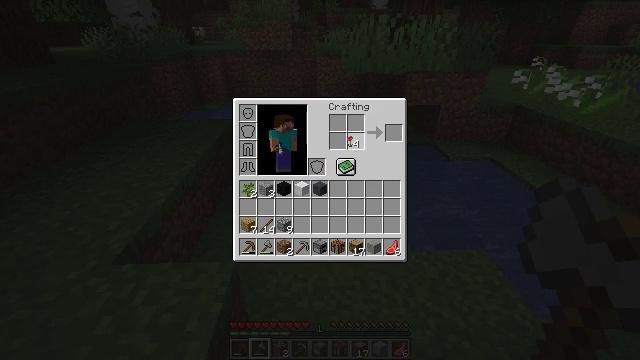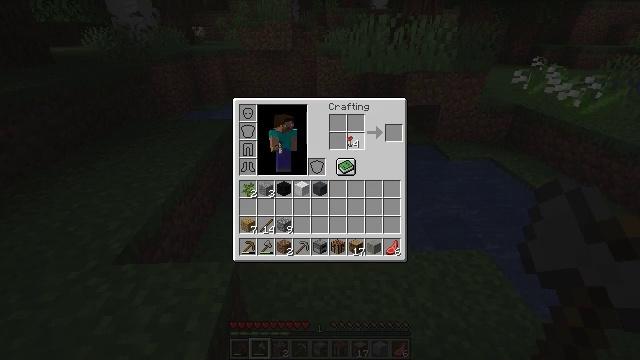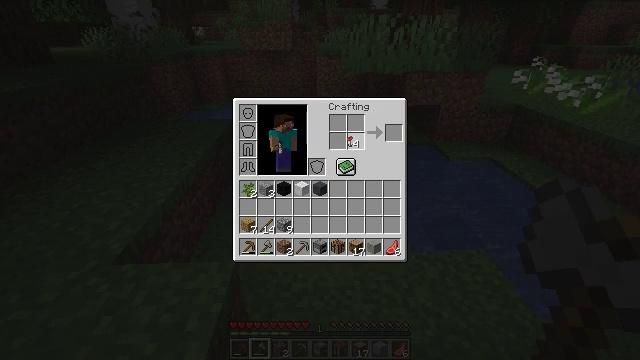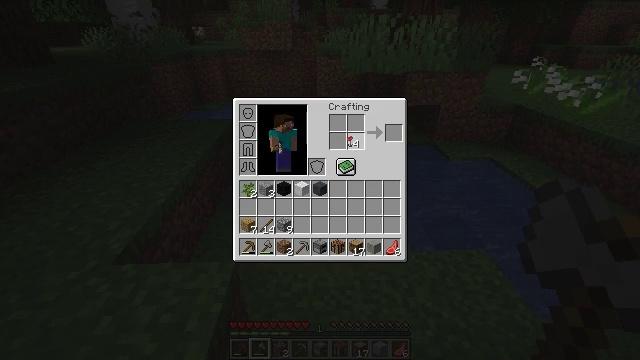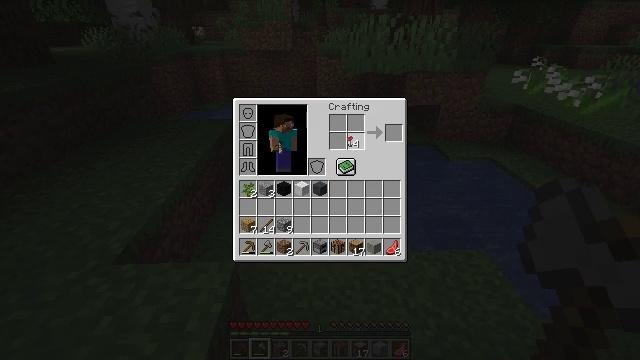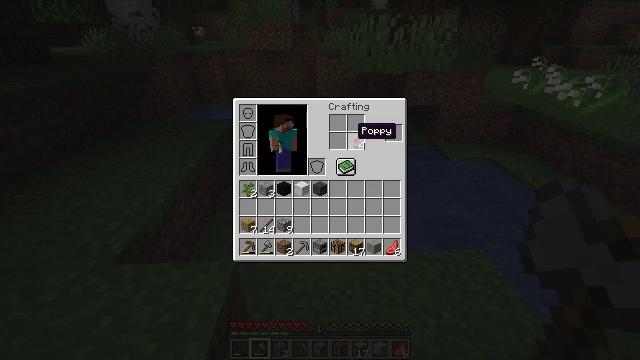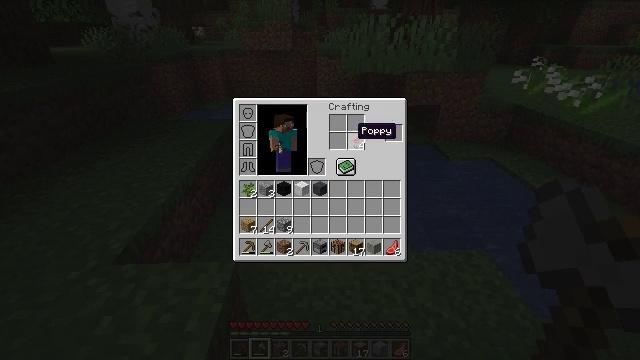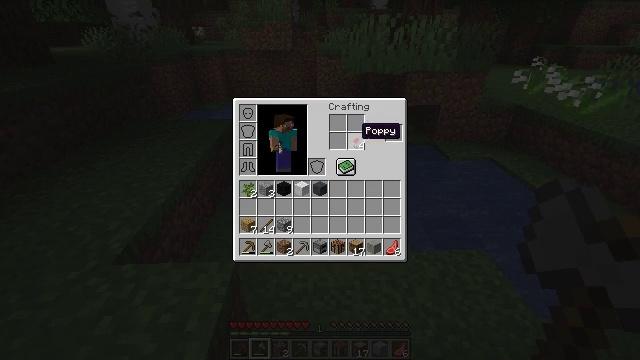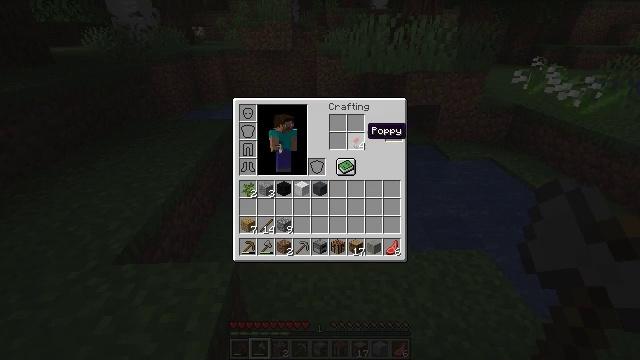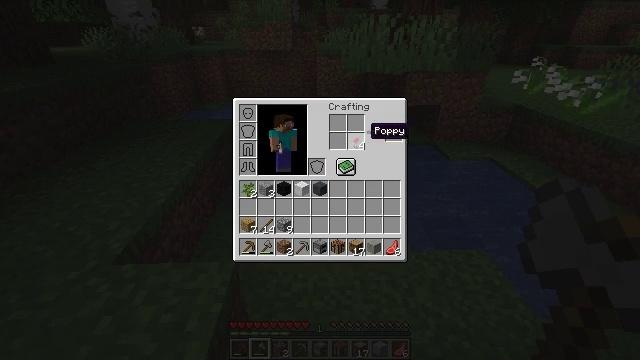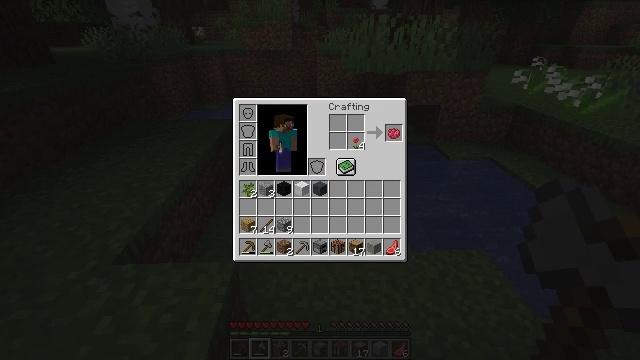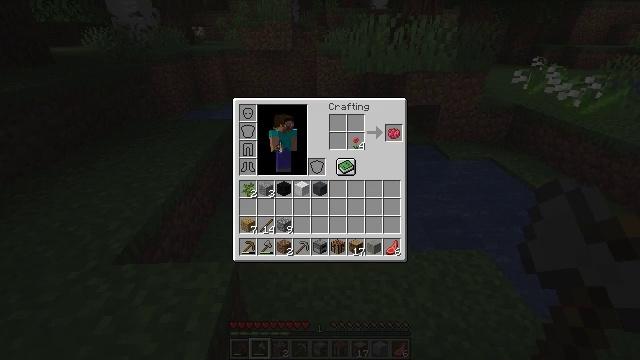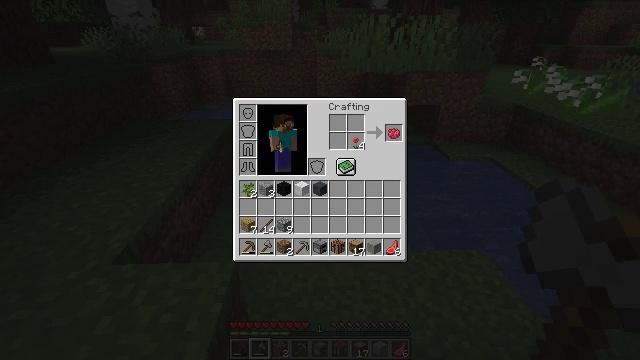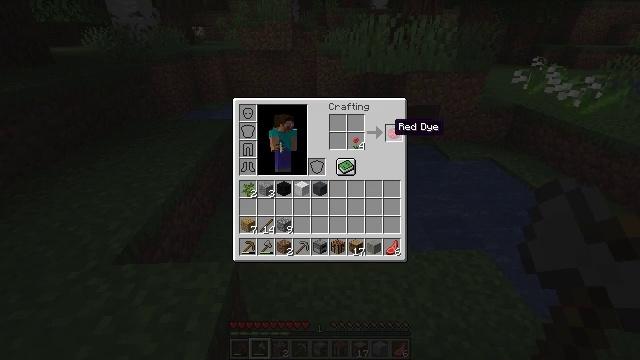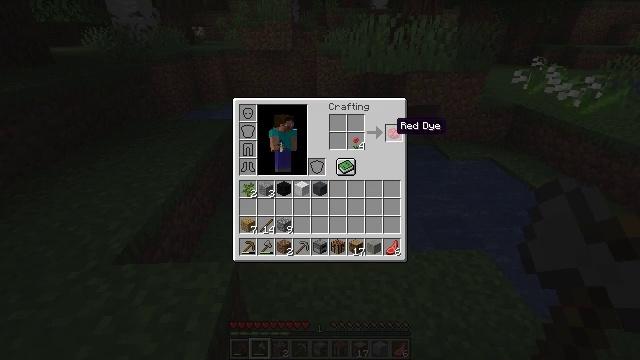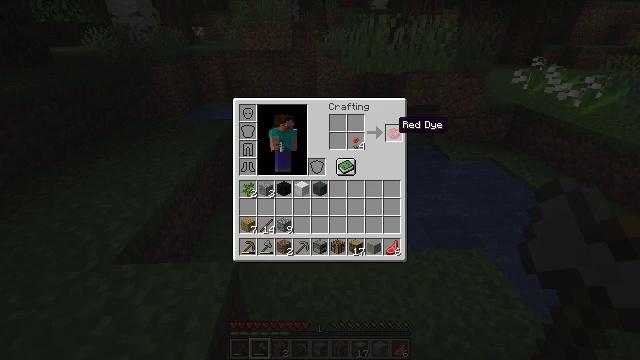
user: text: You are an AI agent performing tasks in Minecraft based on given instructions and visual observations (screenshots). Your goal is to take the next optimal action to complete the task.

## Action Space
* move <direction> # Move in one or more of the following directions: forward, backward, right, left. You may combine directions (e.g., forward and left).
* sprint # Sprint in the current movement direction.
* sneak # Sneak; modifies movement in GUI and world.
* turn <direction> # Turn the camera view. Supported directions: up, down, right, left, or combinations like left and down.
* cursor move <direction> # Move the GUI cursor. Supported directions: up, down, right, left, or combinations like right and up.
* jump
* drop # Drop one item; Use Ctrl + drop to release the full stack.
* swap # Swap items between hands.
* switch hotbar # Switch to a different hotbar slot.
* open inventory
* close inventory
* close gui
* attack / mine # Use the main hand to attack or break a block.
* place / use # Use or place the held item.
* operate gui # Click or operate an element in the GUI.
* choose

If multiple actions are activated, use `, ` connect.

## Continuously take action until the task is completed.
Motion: motion action
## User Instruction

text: Craft red dye from a red flower in the crafting grid.
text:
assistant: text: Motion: no_op
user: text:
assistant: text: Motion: operate gui
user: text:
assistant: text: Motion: operate gui
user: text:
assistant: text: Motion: operate gui
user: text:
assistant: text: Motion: no_op
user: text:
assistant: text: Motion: no_op
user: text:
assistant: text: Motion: no_op
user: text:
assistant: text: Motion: no_op
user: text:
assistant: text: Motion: no_op
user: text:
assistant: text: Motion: no_op
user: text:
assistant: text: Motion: no_op
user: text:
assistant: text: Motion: cursor move right
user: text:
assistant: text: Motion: cursor move right
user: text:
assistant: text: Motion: no_op
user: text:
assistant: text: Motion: no_op
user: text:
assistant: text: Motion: no_op
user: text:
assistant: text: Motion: no_op
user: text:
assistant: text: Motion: no_op
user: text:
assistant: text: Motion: no_op
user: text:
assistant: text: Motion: no_op
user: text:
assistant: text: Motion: no_op
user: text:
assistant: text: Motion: no_op
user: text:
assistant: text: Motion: no_op
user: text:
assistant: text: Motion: no_op
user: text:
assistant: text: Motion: no_op
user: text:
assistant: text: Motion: no_op
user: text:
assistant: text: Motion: no_op
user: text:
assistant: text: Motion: no_op
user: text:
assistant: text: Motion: no_op
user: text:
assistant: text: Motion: no_op